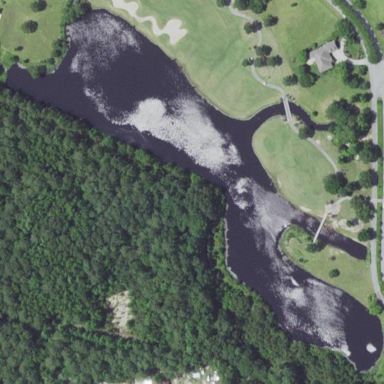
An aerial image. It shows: Scenic view of water hazard on golf course. The natural water feature adds beauty to the landscape.